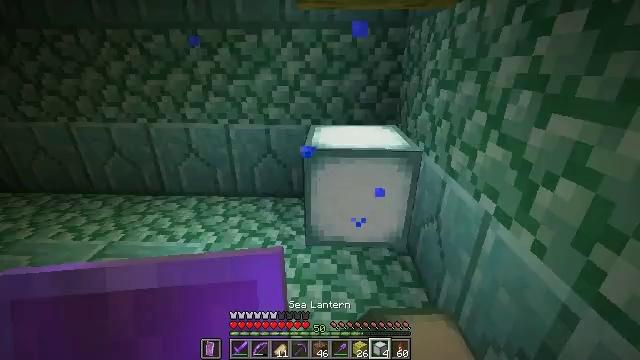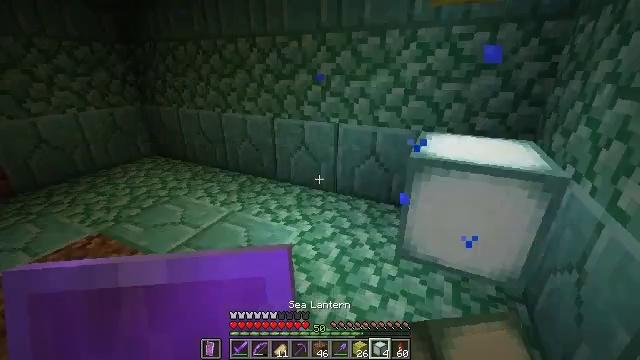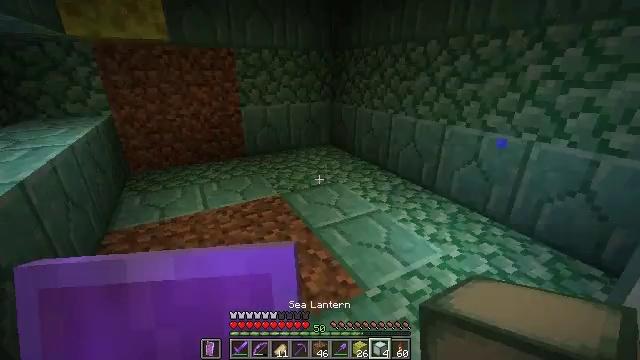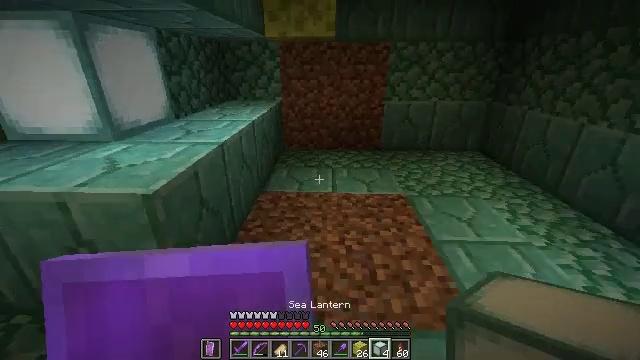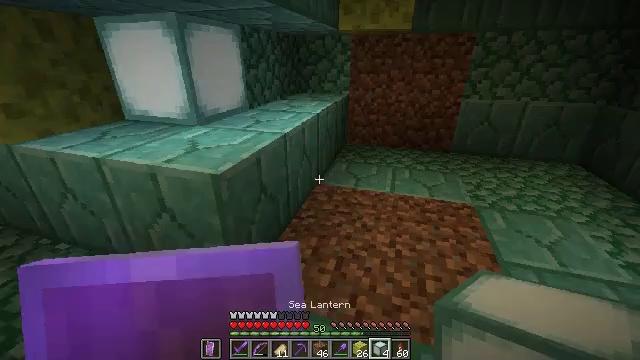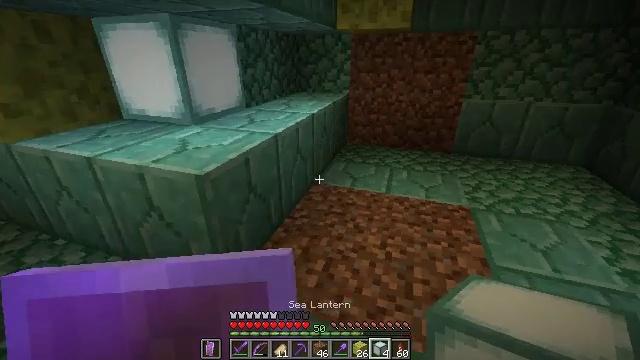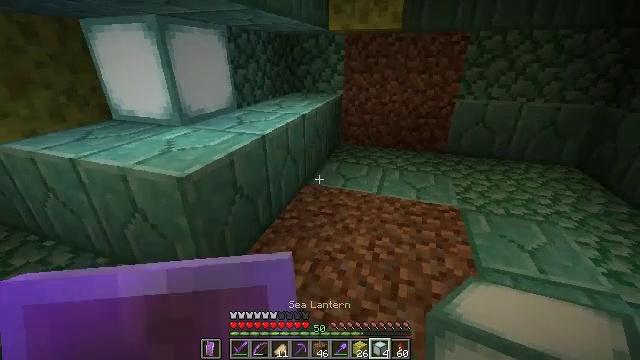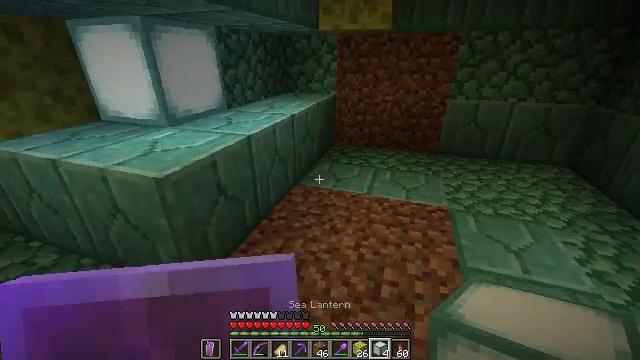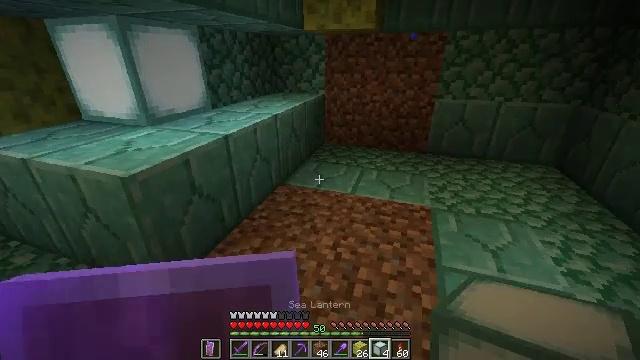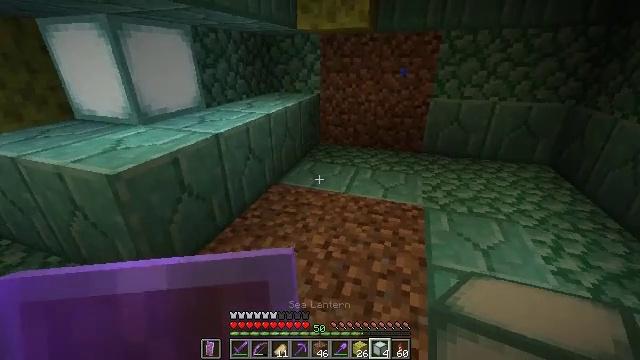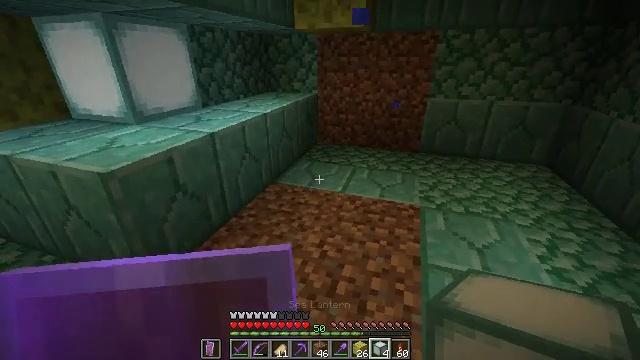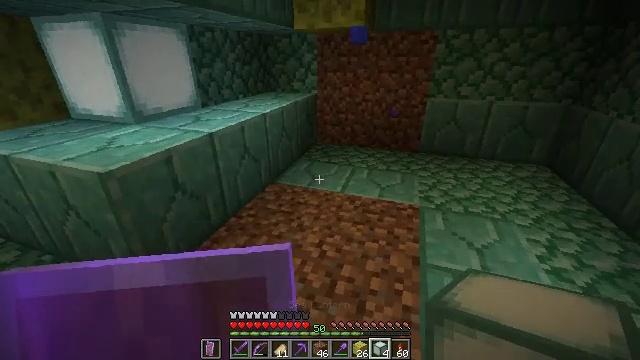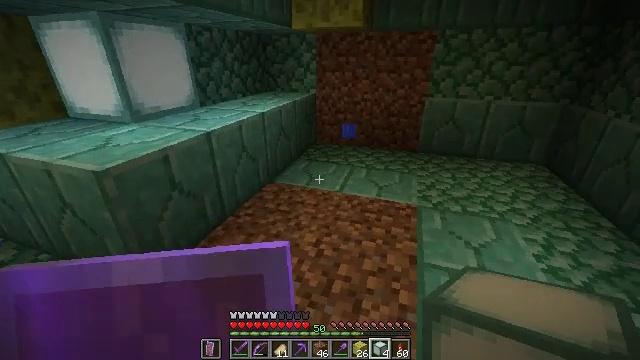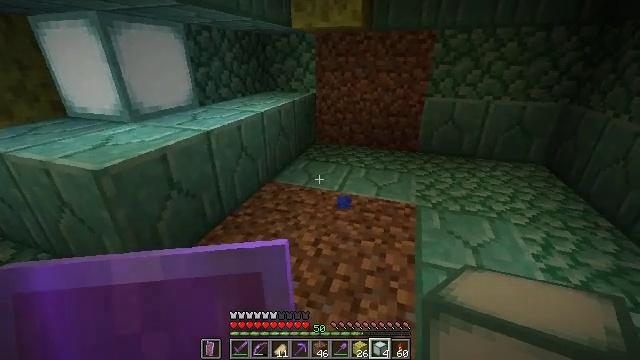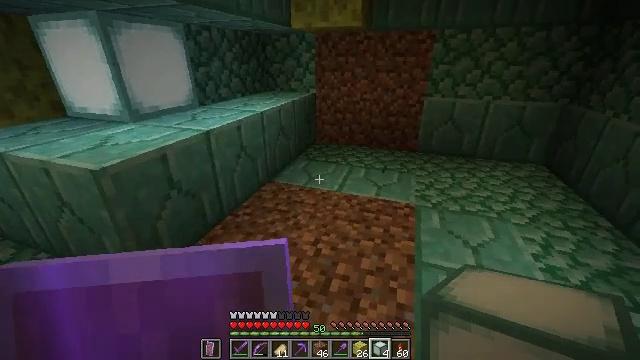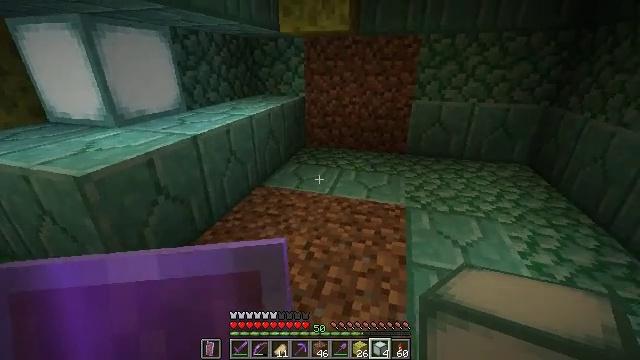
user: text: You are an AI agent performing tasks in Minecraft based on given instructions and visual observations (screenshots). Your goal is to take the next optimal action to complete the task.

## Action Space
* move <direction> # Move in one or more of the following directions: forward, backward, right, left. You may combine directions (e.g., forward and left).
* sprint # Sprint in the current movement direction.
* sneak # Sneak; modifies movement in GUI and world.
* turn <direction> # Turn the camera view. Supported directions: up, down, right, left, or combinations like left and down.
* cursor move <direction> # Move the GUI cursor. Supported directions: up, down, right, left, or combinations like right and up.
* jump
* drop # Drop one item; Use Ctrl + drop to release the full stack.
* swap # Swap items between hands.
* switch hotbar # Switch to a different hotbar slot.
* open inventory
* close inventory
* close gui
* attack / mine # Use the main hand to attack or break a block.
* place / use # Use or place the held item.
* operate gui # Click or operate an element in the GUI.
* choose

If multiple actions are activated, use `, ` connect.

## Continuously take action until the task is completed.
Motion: motion action
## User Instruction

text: Mine the wet sponge underwater.
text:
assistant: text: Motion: turn left
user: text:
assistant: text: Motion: turn left
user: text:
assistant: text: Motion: turn left and down
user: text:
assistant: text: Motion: move right, turn left and down
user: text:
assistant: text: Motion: move right, turn left
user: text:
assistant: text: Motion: move right
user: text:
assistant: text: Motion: move right
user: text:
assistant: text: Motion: no_op
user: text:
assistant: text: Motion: no_op
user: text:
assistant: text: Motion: no_op
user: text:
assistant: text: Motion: no_op
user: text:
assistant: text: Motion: no_op
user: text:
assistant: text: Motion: no_op
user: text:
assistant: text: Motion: no_op
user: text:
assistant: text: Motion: turn right
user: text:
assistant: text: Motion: turn right and up
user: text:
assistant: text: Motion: turn right and up
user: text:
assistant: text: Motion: no_op
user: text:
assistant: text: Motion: no_op
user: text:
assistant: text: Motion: no_op
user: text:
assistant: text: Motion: turn up
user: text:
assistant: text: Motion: turn up
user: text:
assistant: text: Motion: turn up
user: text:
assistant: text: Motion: turn left and up
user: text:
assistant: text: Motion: move forward
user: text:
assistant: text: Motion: move forward
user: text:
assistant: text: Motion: move forward
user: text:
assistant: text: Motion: move forward
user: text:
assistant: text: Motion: move forward, turn left and up
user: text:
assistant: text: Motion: move forward, turn left and up